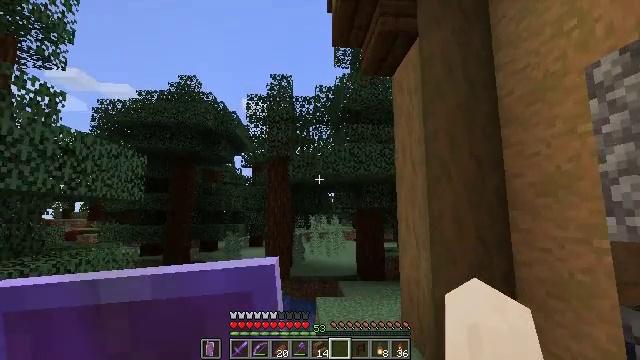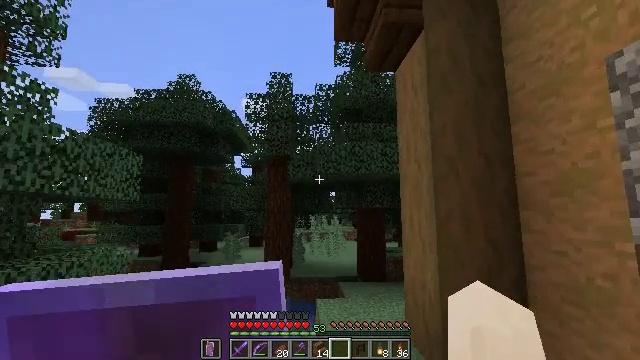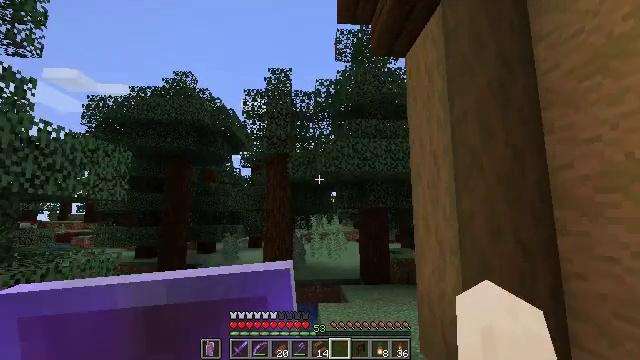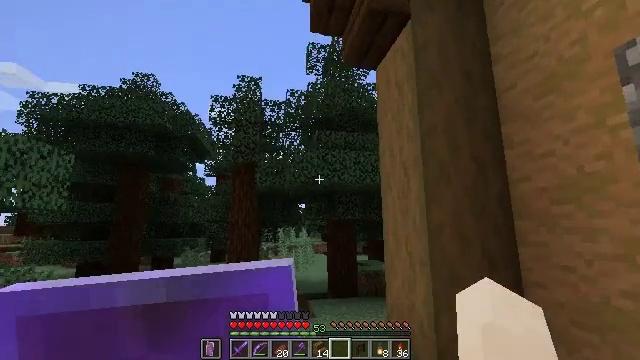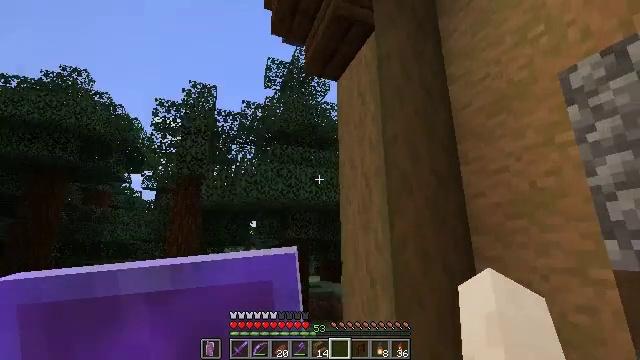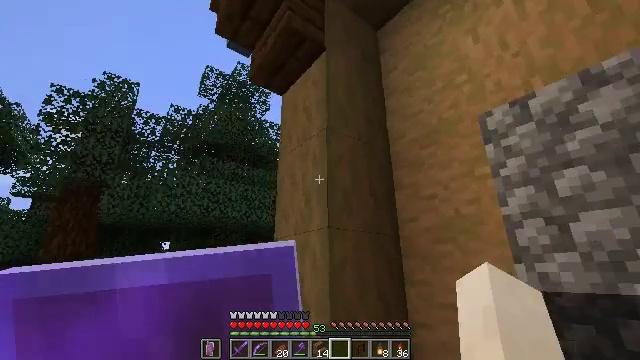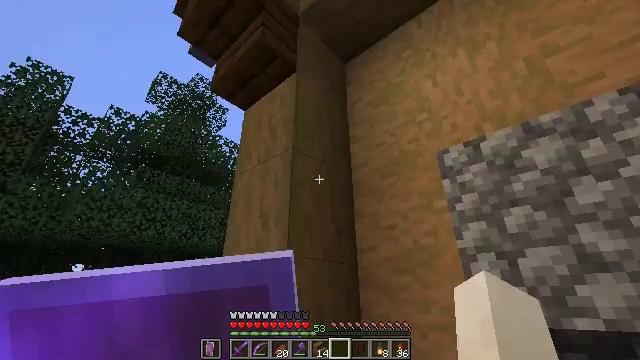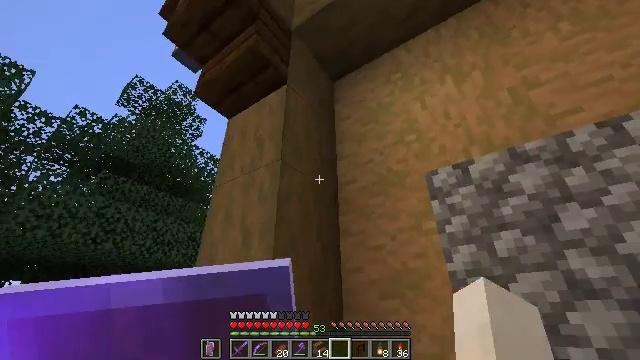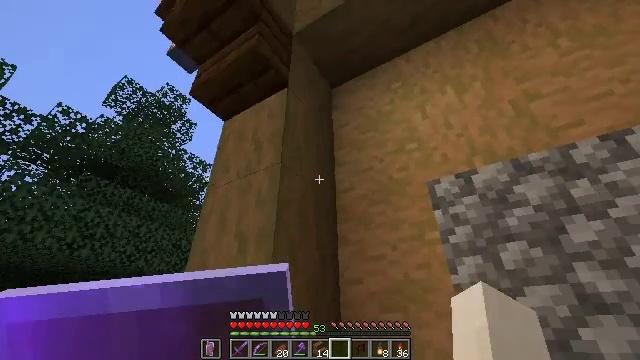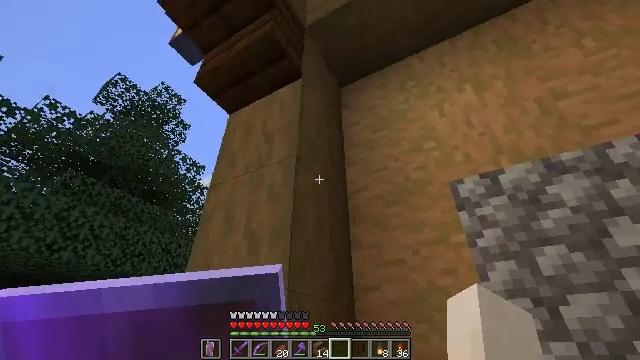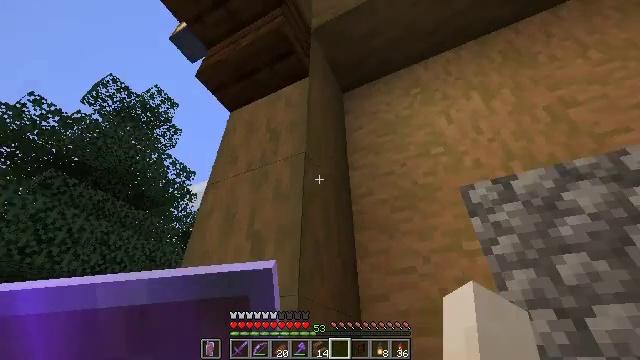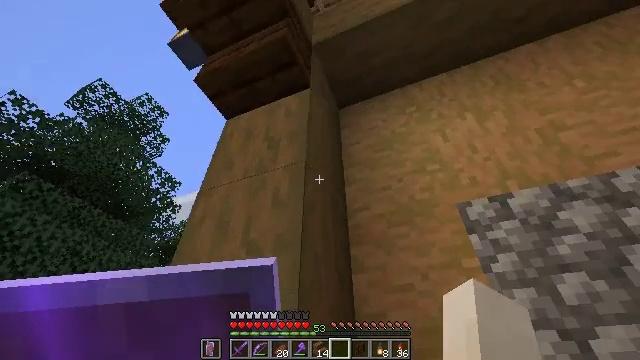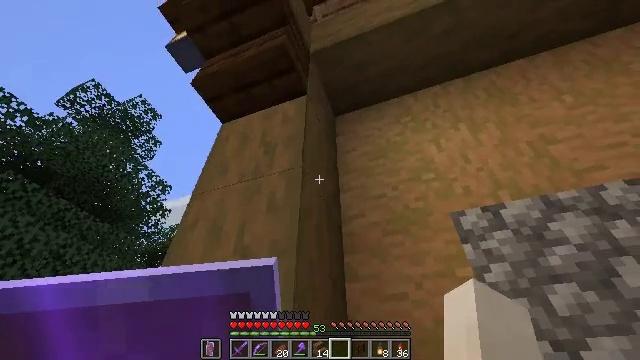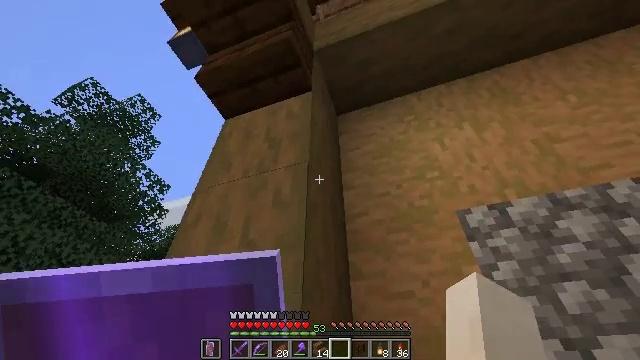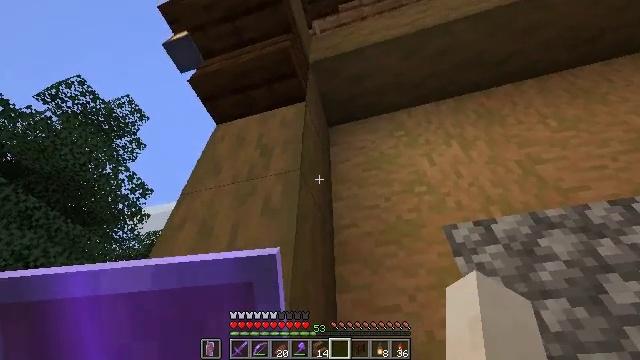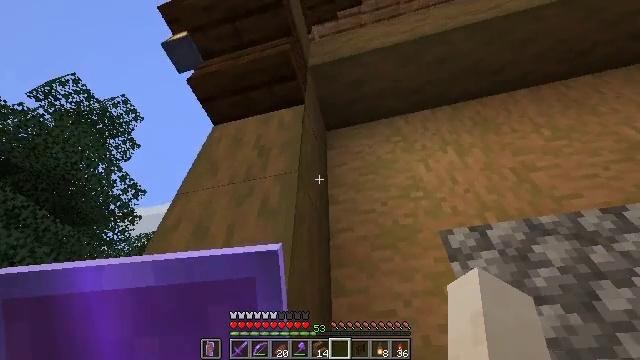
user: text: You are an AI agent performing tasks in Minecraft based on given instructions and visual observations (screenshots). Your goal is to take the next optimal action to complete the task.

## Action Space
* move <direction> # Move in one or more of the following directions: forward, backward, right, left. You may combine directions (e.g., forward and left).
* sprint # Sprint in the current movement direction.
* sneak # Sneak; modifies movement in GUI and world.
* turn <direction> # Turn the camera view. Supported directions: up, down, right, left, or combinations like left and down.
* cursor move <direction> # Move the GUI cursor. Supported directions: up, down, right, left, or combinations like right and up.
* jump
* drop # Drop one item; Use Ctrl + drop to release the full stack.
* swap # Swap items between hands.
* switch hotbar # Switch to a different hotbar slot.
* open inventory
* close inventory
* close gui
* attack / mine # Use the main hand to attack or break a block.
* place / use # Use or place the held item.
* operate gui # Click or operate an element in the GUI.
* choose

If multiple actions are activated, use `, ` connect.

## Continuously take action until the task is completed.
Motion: motion action
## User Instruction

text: Collect vines by mining them.
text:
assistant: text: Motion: move forward
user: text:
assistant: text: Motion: move forward
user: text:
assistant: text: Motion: move forward, turn right and up
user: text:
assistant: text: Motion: move forward, turn right and up
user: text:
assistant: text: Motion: move forward and move left, turn right and up
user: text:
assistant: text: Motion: move forward and move left, turn right and up
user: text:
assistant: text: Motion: move forward and move left, turn right and up
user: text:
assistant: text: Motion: move forward and move left, turn right and up
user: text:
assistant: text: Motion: move forward and move left, turn right and up
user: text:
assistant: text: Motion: move forward and move left, turn right and up
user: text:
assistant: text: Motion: turn right and up
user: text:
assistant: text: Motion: turn right and up
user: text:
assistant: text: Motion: no_op
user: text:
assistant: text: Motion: turn right and up
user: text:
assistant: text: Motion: turn right and up
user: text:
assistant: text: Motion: turn right and up
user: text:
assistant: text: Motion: turn right
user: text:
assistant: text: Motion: no_op
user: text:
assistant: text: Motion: no_op
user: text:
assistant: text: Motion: no_op
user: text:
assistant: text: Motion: no_op
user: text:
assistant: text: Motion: no_op
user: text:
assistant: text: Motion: turn right
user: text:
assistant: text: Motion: turn right
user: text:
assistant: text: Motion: turn right
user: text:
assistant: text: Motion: turn right and down
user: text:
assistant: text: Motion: turn right and down
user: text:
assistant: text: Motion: turn down
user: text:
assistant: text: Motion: turn down
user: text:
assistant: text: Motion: turn down